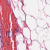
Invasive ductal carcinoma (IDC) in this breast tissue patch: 0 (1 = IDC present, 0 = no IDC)